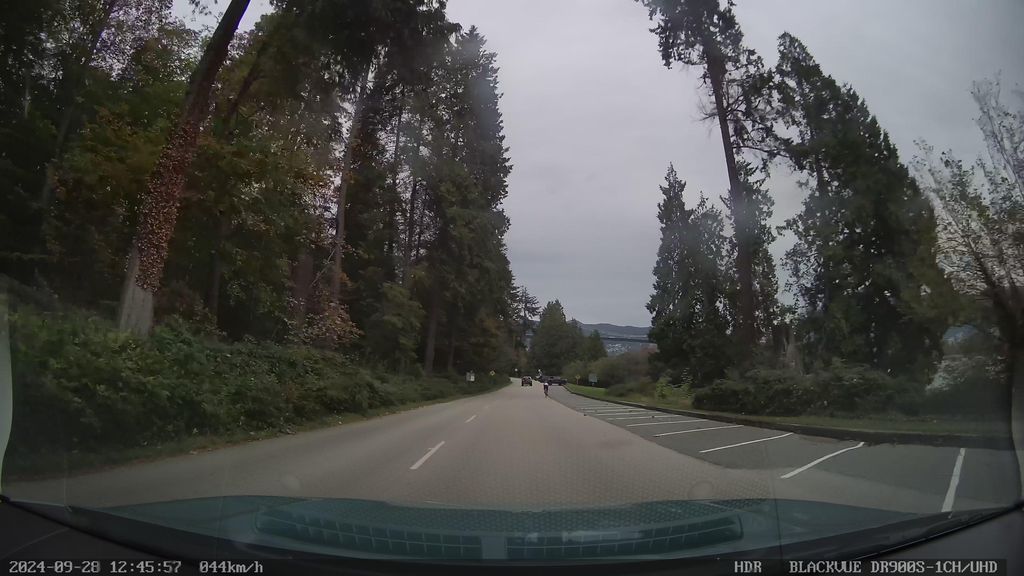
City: vancouver